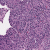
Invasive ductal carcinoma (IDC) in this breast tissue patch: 1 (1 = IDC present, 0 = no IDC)